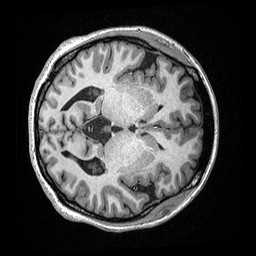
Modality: T1w
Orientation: axial
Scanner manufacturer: ge
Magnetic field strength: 3 T
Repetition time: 2.349 s
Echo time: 0.002968 s